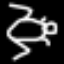
Label: frog